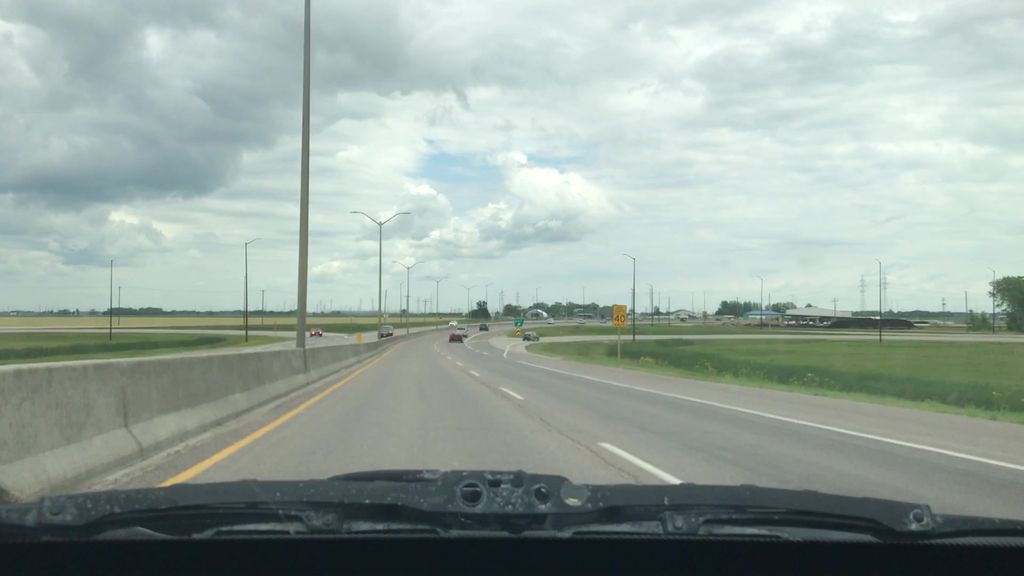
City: winnipeg